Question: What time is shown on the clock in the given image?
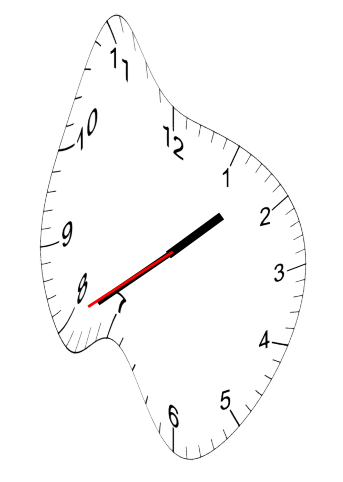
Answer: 01:39:40